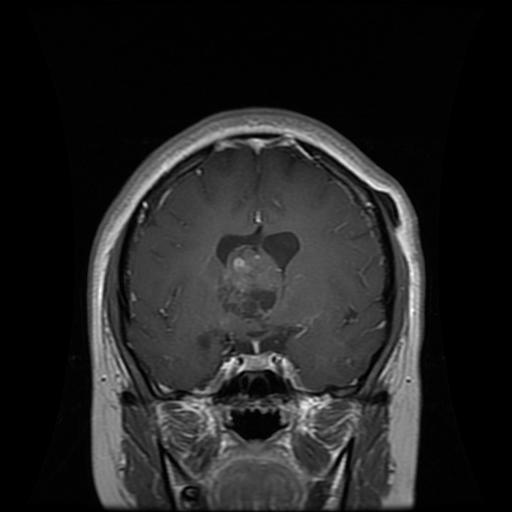
Label: glioma